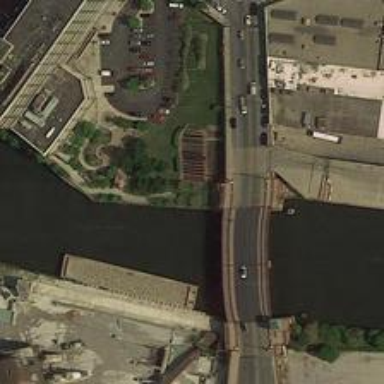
The busier side of the river contains magnificent building and a lot of cars .